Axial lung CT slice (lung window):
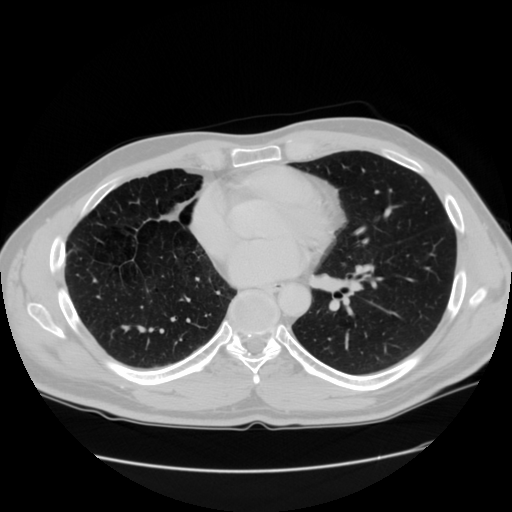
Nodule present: no